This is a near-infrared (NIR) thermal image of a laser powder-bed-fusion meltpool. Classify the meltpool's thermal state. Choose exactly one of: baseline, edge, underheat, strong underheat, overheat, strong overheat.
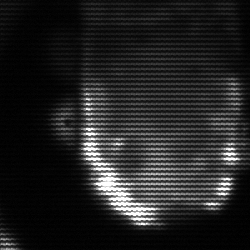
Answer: baseline